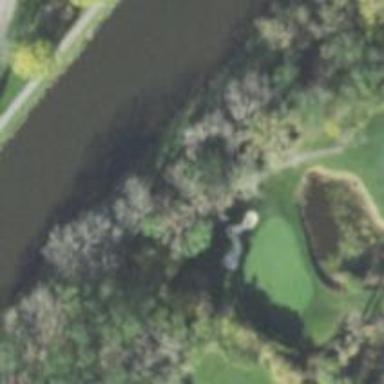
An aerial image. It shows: Path for both road and golf.